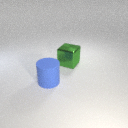
large green metal cube behind large blue rubber cylinder